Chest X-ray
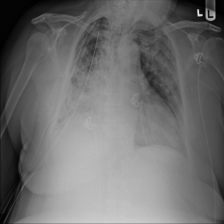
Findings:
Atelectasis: negative
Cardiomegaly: negative
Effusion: negative
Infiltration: positive
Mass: negative
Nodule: negative
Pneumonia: negative
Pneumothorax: negative
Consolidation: negative
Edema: negative
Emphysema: negative
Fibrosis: negative
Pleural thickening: negative
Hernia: negative